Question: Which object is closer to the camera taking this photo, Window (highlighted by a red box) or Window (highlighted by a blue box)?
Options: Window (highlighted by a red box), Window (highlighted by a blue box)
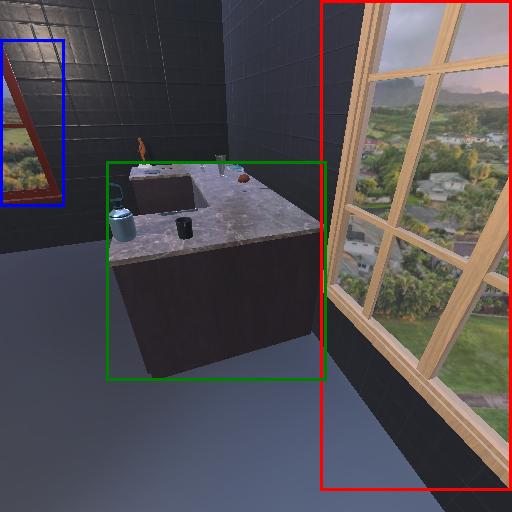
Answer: Window (highlighted by a red box)